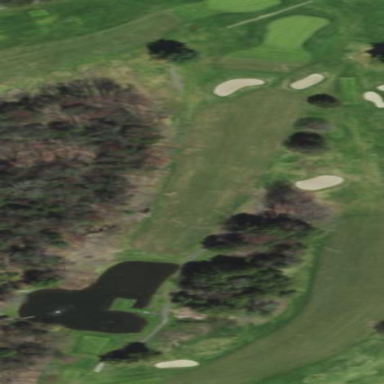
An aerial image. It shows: Rough area in golf course.